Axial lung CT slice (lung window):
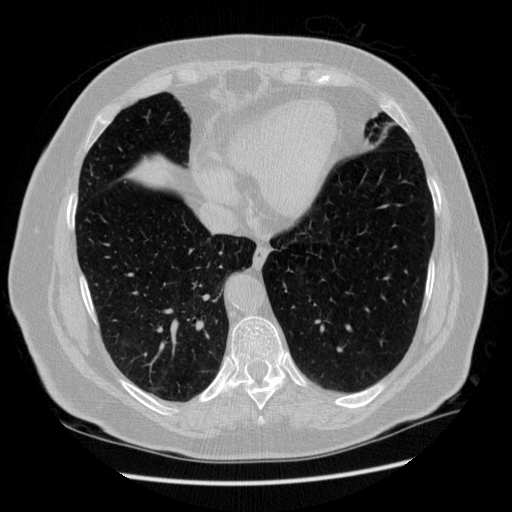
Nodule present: no